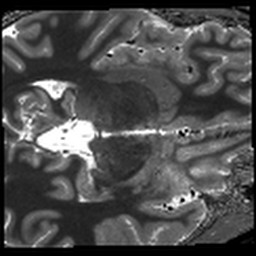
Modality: T1map
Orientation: axial
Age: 24
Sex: female